Interaction volume radius: 10 \u00c5
Interaction volume height: 20 \u00c5
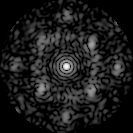
Disorder parameter: 0.6213